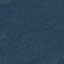
Land use / land cover class: Forest